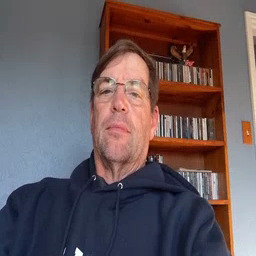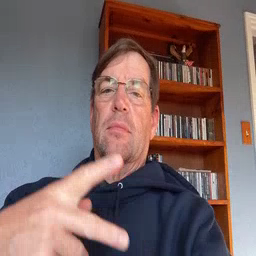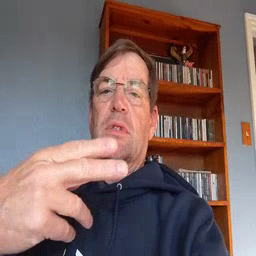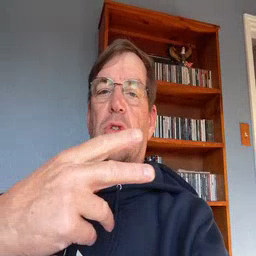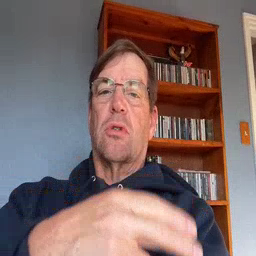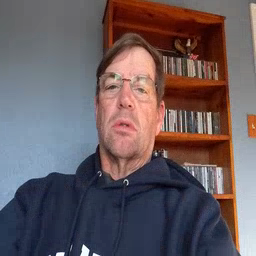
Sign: scissors